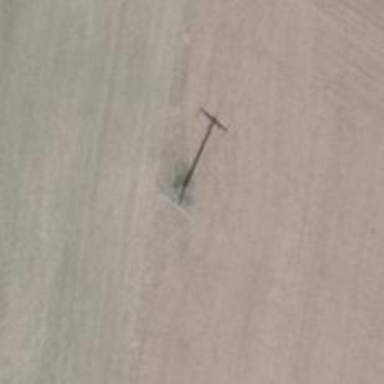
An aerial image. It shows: Minor power line with three cables.